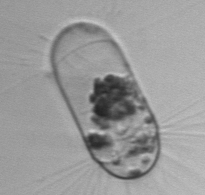
Label: Corethron_hystrix